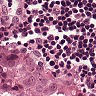
Metastatic tissue present: yes